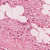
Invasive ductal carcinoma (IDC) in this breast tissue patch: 1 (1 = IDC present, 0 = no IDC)